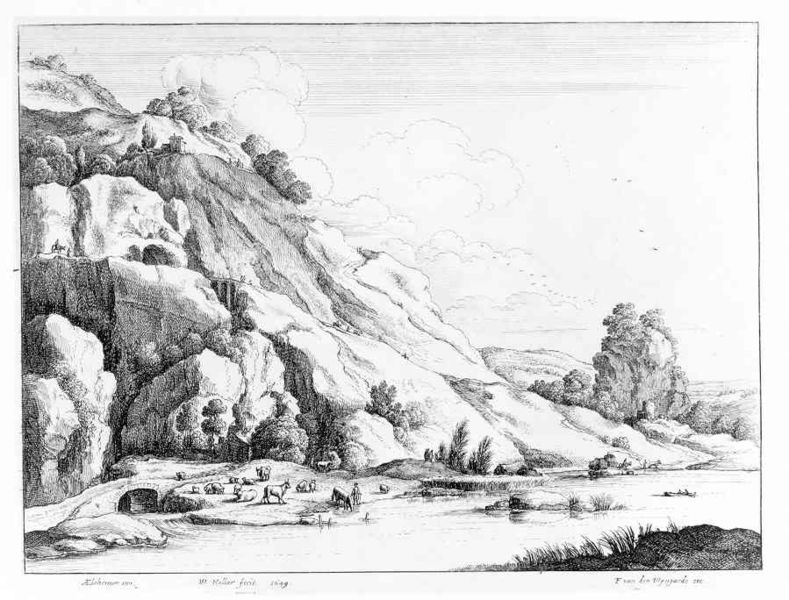
Titel: Die Steinbrücke
Künstler: Wenzel Hollar
Standort: Karlsruhe
Institution: Staatliche Kunsthalle Karlsruhe
Schlagwörter: baum, berg, felsen, himmel, mann, meer, schatten, vogel, wasser, weiß, wolken, bäume, fluss, landschaft, menschen, see, ufer, licht, schwarz, zeichnung, gras, haus, tiere, weg, wiese, wolke, trinken, mensch, steine, signatur, kühe, natur, vieh, vögel, weide, brücke, büsche, gewässer, sonne, sträucher, figur, pflanzen, höhle, tal, wald, pferd, vogelschwarm, stilleben, reiten, schrift, papier, ruhe, bogen, abhang, berge, fels, gebirge, hang, steilhang, grafik, tag, herde, kuh, rind, rast, querformat, menschenleer, rinder, burg, weiden, idyllisch, druck, schwarz-weiss, radierung, stich, text, höhlen, bleistift, jesus, dramatisch, grotte, tränke, viadukt, tränken, gebirgslandschaft, kupferstich, schafe, hirte, schäfer, brückenbogen, bewuchs, schirft, hirt, sich, berggesicht, felsfluss, hirze